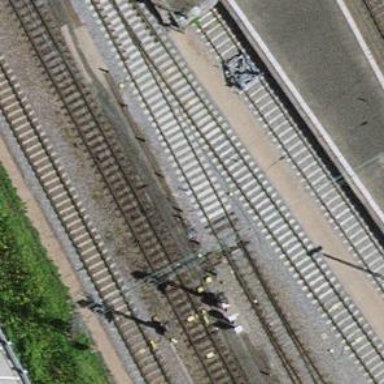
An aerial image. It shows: Railway switch with the turnout on the left side.